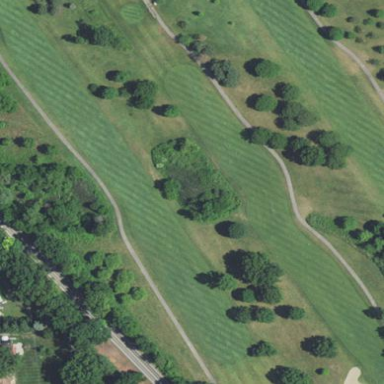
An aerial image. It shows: Rough area on grassy golf course.